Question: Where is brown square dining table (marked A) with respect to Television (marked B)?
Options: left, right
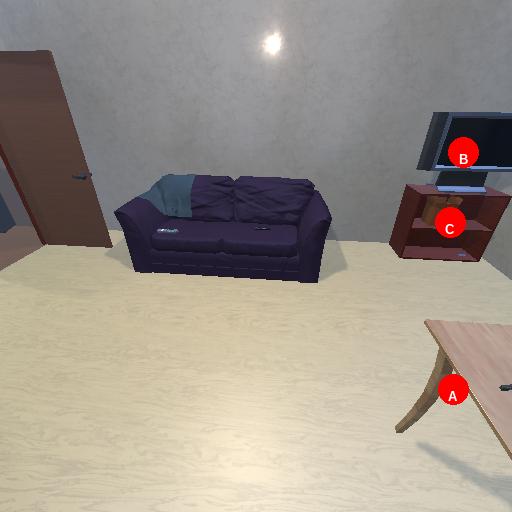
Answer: left